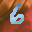
Label: 6